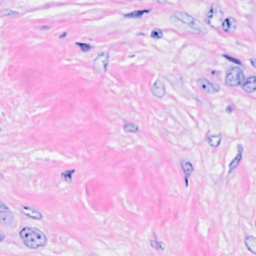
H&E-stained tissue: Breast